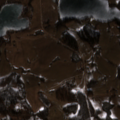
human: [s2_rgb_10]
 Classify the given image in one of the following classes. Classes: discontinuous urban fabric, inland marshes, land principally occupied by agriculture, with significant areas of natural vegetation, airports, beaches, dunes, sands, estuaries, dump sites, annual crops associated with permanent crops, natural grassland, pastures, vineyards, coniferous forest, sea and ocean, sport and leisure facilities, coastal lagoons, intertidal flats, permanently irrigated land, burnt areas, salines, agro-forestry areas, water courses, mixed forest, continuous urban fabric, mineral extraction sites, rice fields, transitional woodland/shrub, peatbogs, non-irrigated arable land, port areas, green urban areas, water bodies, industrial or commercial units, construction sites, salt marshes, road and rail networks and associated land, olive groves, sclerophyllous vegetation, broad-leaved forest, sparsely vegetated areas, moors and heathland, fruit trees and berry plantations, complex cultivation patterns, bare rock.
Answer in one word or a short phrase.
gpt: pastures, land principally occupied by agriculture, with significant areas of natural vegetation, broad-leaved forest